Question: Can someone please explain to me the difference in the EAR versions.
Is it tied to the JDK version 1.4, 5 and 6?
Thanks.

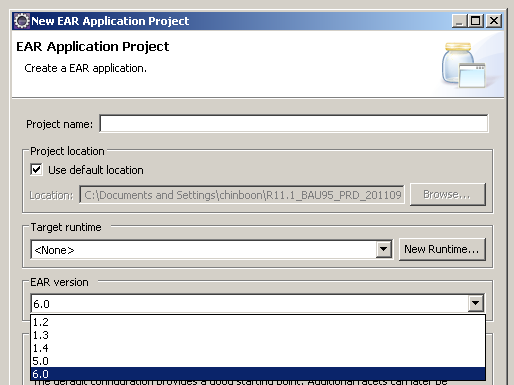
Answer: It is version. It is J2EE/Java EE version.
It is asking you which version the ear format (deployment descriptor etc) should adhere to: J2EE 1.2 or 1.3 or 1.4 or Java EE 5 or Java EE 6.
Application servers publish their compliance levels. And some application servers generally support older ear versions as well. For e.g. WebSphere 6.x is J2EE 1.4 compliant but it can still run 1.3 ear version.